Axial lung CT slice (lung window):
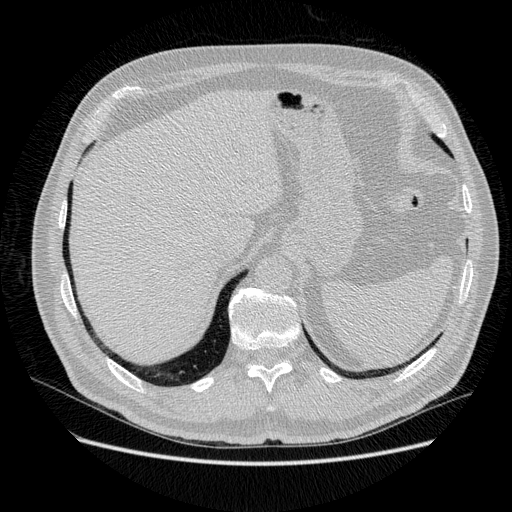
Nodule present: no